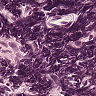
Metastatic tissue present: no